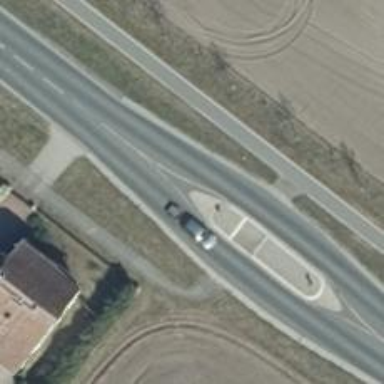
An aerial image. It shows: Asphalt road classified as primary highway.